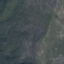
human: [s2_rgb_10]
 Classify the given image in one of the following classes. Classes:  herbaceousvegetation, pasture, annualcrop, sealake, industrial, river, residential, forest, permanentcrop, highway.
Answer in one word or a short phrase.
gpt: HerbaceousVegetation